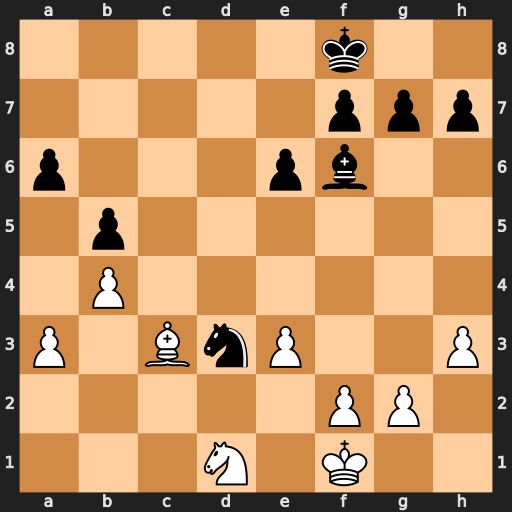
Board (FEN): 5k2/5ppp/p3pb2/1p6/1P6/P1BnP2P/5PP1/3N1K2
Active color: w
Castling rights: -
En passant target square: -
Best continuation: Bxf6 gxf6 f4